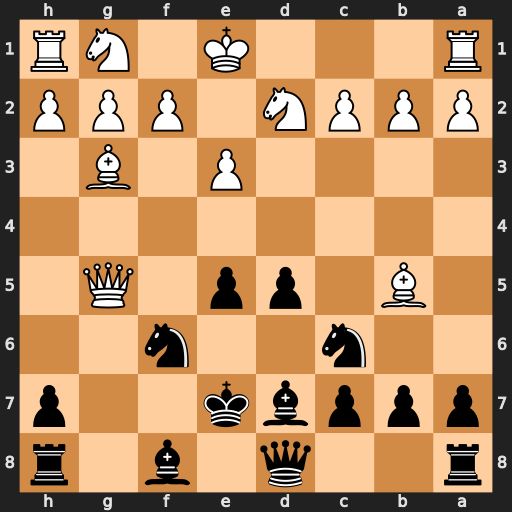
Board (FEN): r2q1b1r/pppbk2p/2n2n2/1B1pp1Q1/8/4P1B1/PPPN1PPP/R3K1NR
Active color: b
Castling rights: KQ
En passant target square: -
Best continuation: Rg8 Qxf6+ Kxf6 Bh4+ Rg5